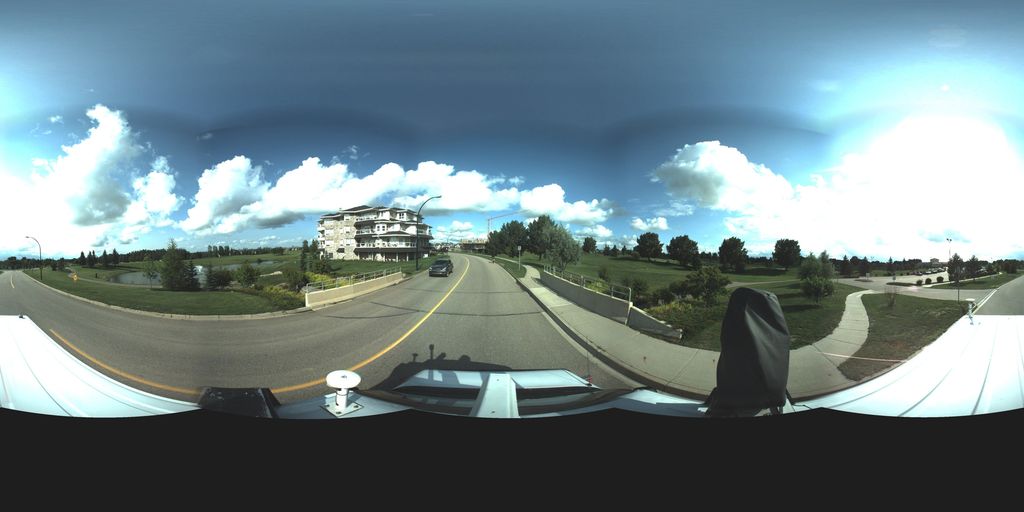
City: saskatoon